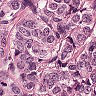
Metastatic tissue present: yes